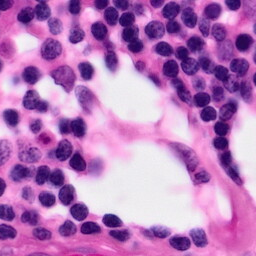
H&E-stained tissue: Pancreatic